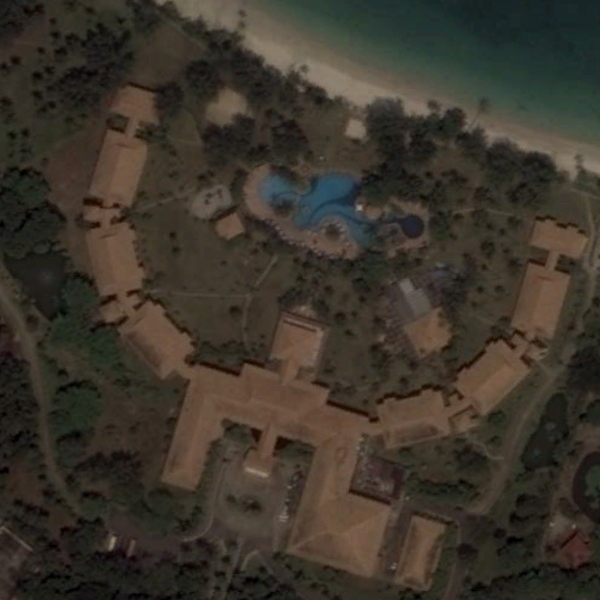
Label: Resort